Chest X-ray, PA view. Patient: 57 years old, sex M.
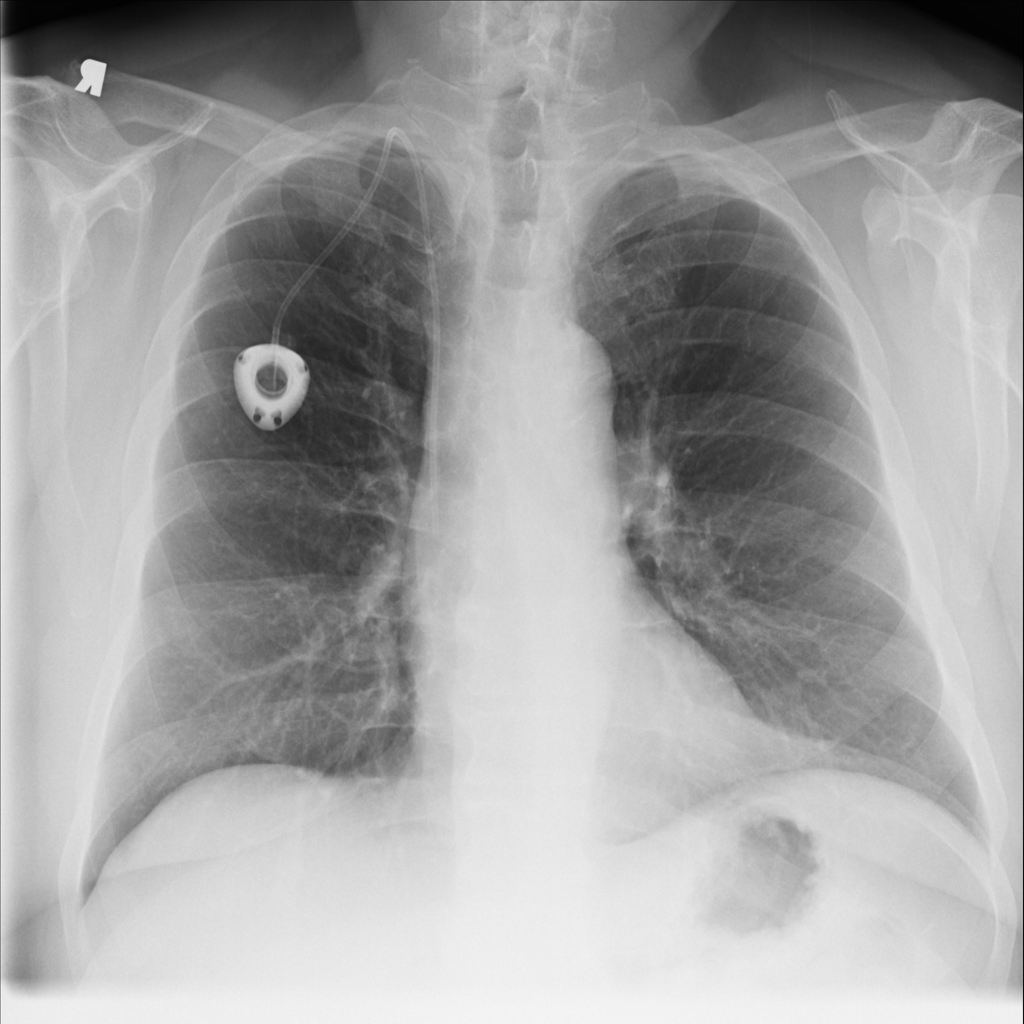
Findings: No Finding